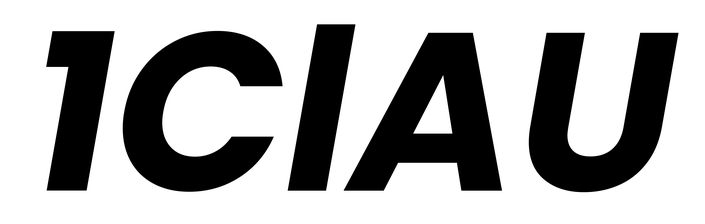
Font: Poppins-BoldItalic